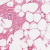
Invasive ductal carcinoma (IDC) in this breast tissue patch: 0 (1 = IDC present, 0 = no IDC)